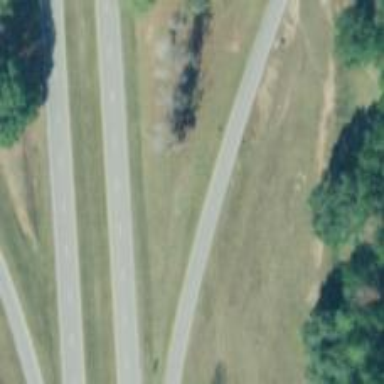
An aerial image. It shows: Asphalt trunk link road.